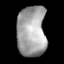
Tissue: lung
Cell type: Epithelial cells
Senescence score: 0.2366
Nuclear area (px): 1439
Mean DAPI intensity: 164.02